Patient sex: M
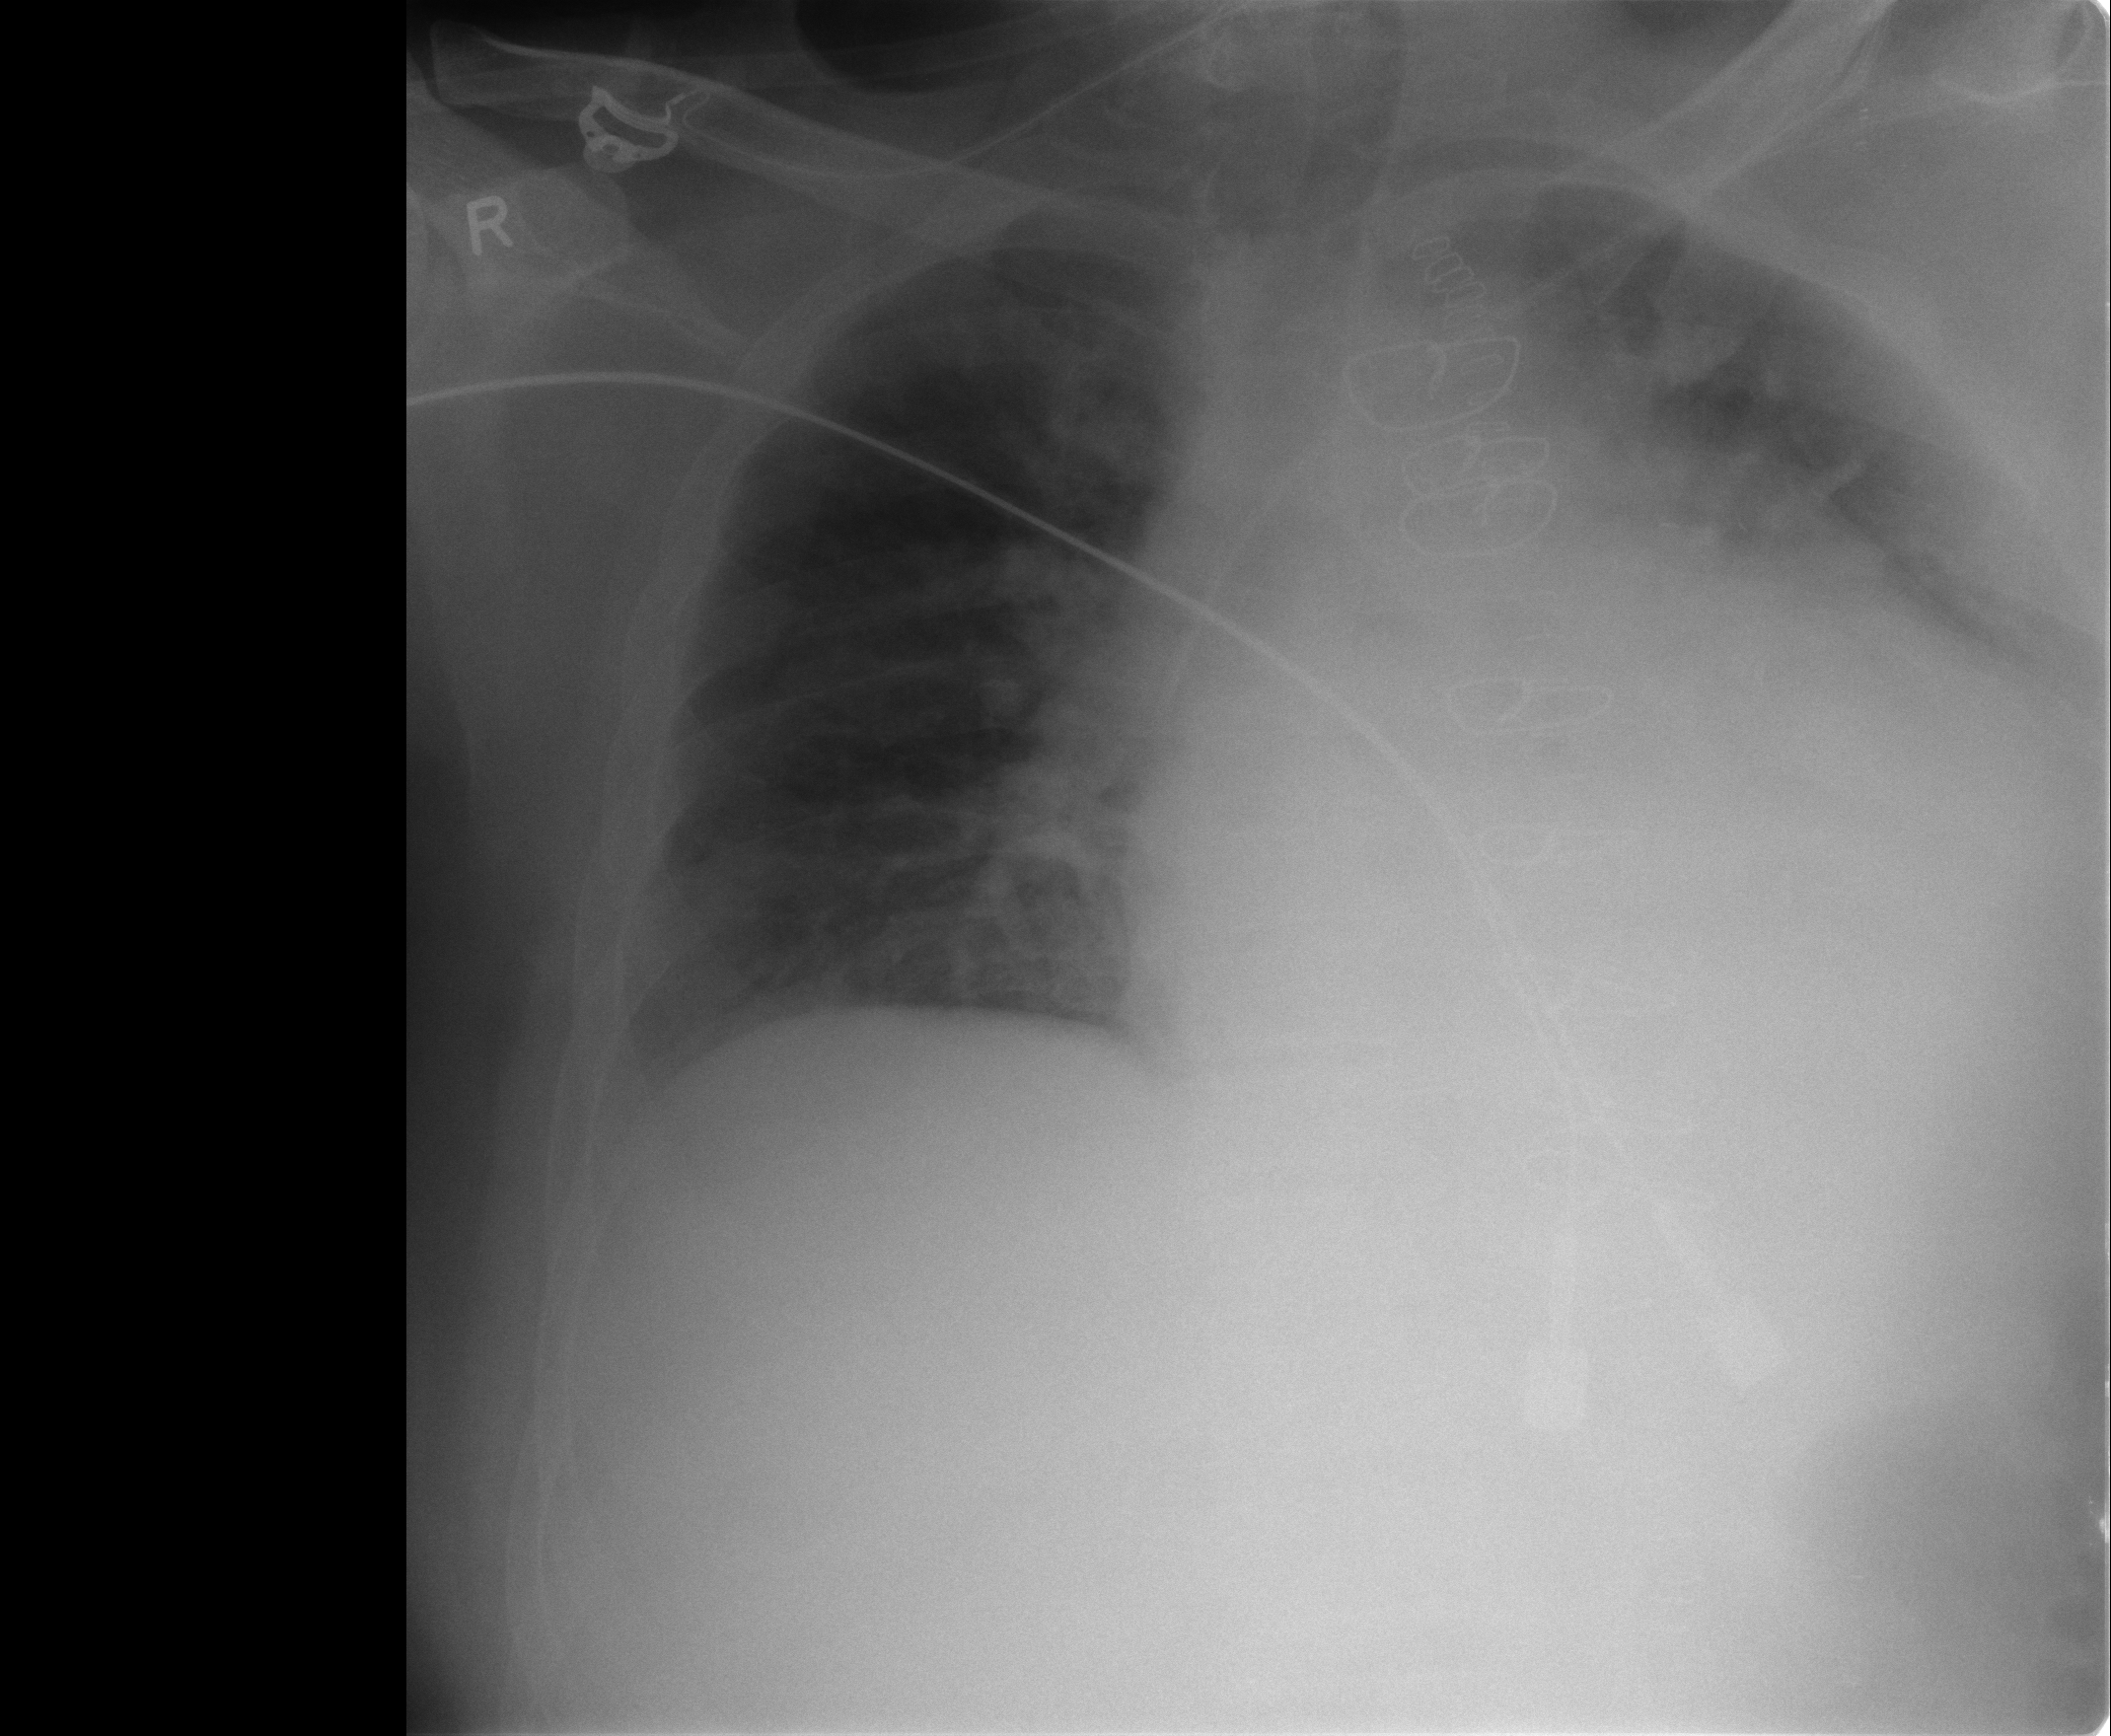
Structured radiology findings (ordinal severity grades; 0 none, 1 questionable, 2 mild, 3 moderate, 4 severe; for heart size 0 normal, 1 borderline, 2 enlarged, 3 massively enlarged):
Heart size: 2
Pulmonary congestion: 2
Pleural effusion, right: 0
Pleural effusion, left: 2
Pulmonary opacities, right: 1
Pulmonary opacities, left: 1
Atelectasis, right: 2
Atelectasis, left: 2